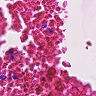
Metastatic tissue present: no